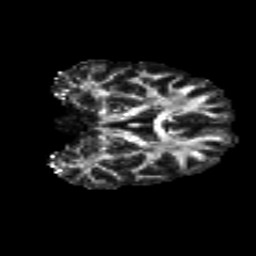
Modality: FA
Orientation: coronal
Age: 29
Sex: female
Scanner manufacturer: siemens
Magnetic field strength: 3 T
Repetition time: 8.8 s
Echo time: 0.085 s